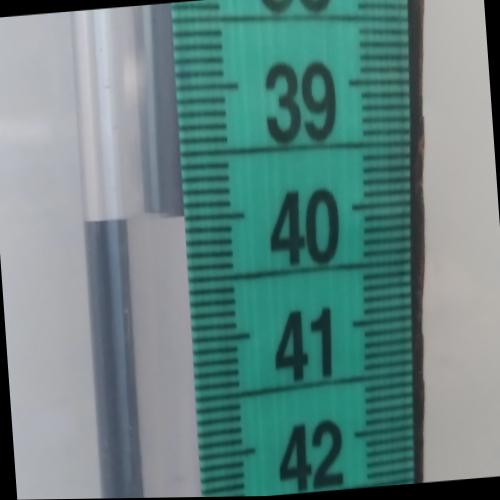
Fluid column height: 40.0 cm